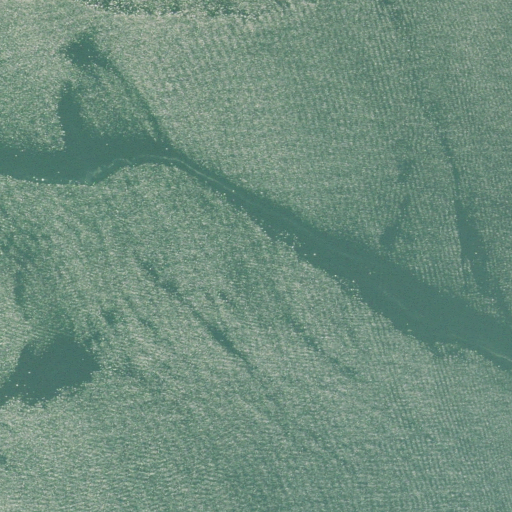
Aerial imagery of bar in Connecticut named Shag Bar containing only open water